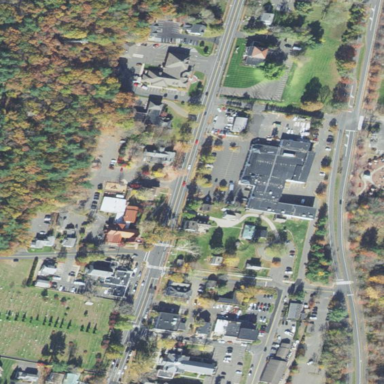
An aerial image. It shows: Retail area.